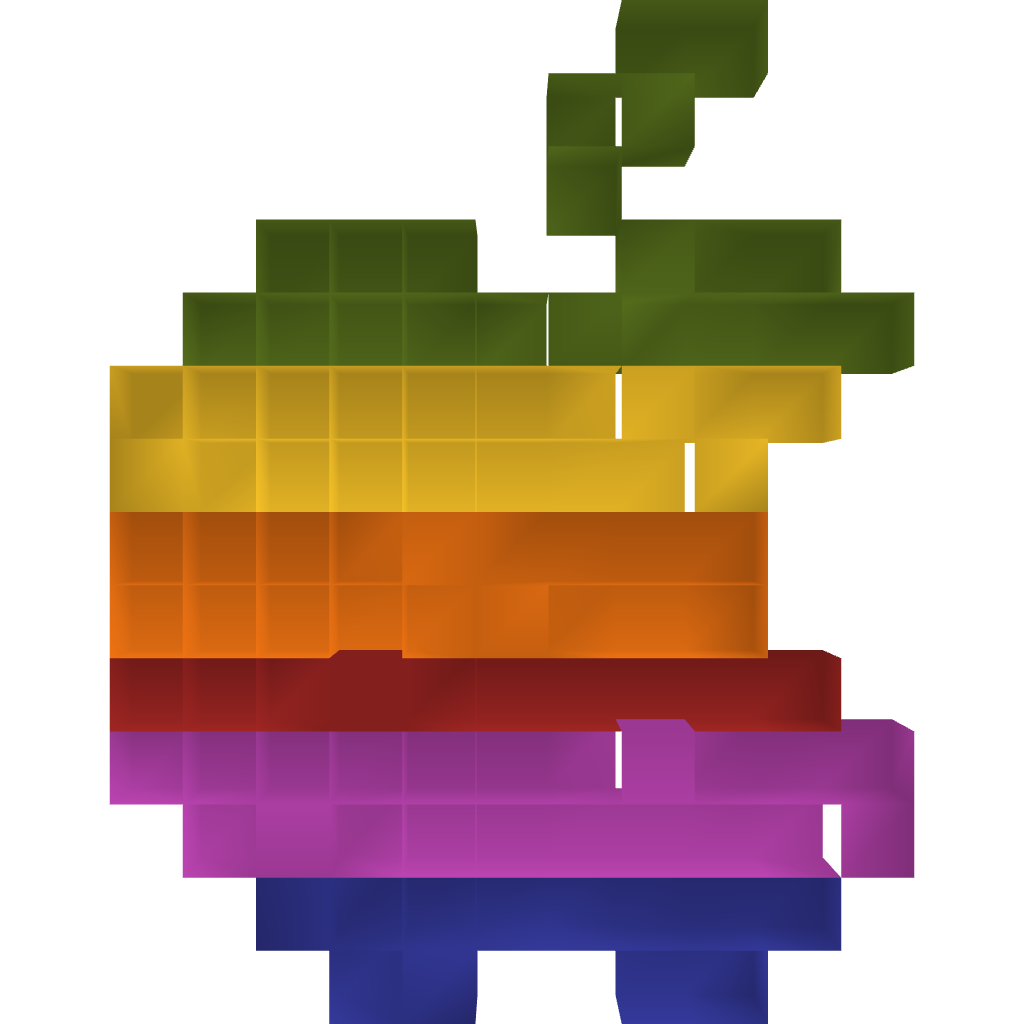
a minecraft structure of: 90's apple symbol